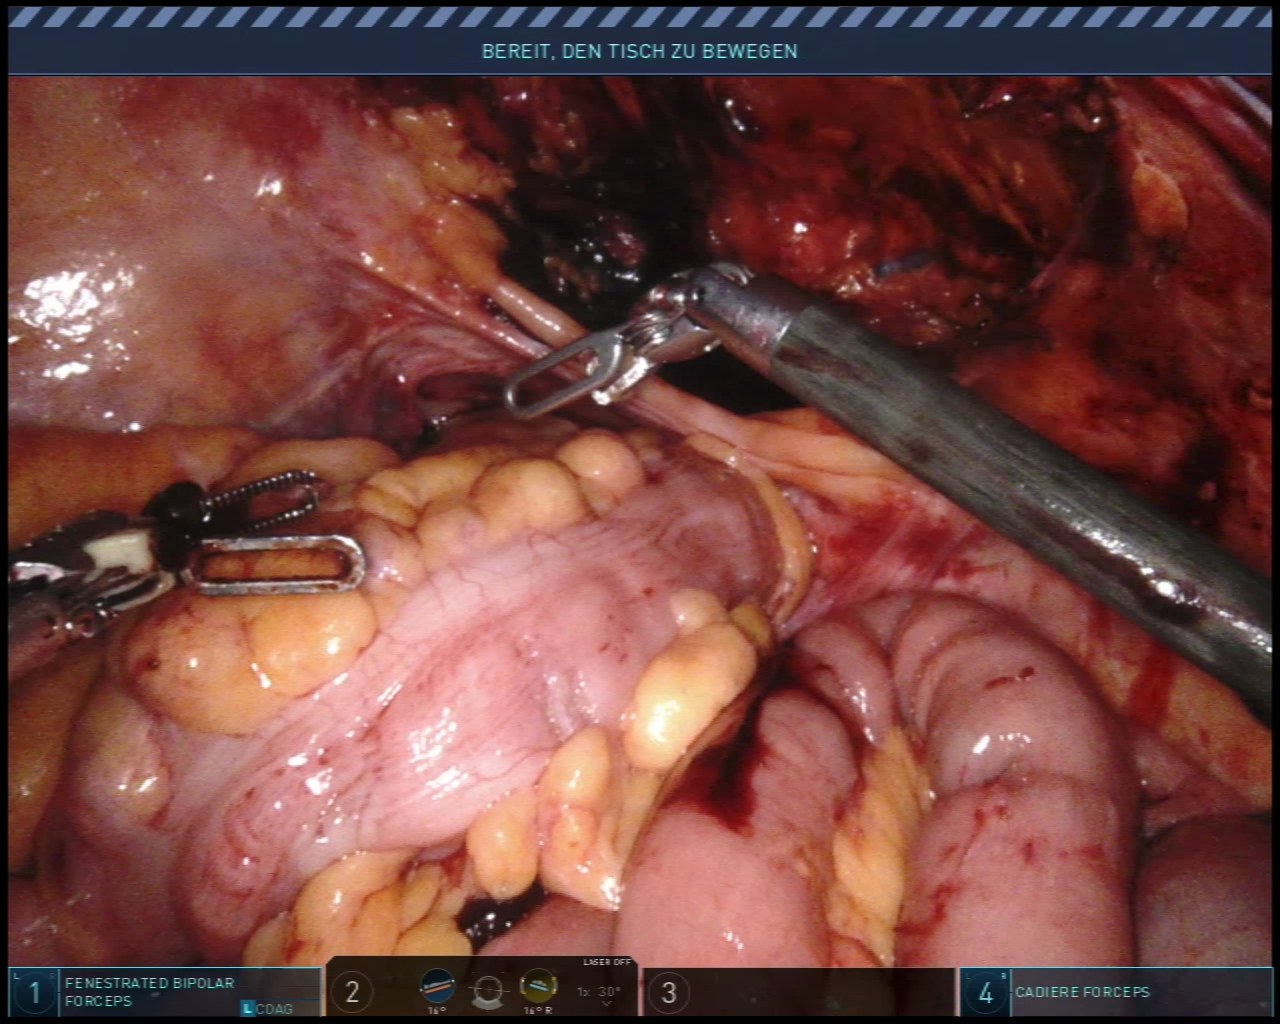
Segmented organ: colon
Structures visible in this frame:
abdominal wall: yes
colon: yes
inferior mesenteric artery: no
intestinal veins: no
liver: no
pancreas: no
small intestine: yes
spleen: no
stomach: no
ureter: no
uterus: no
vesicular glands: no